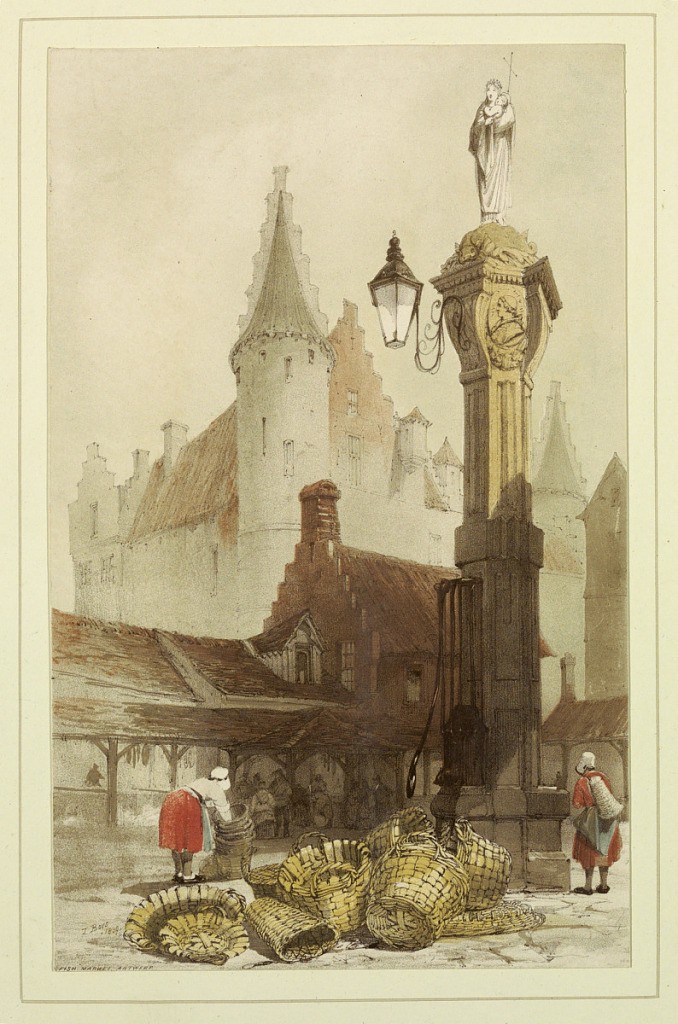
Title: Fish Market, Antwerp
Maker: Thomas Shotter Boys, English, 1803 – 1874
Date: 1839
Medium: color lithograph on paper
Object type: Print
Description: A: The fish market at Antwerp. | B: The Hospice des Vieillards in Ghent.